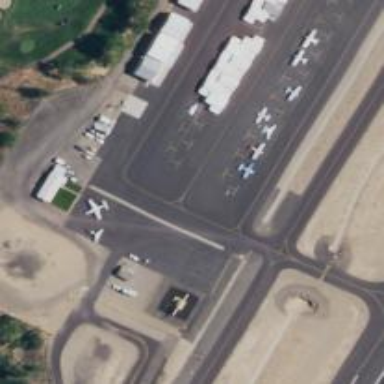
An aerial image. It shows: Image of taxiway at airport.